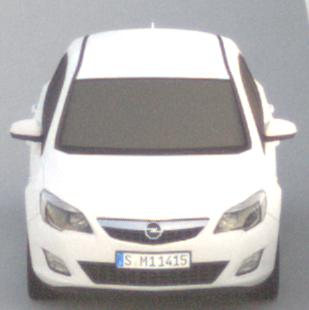
Make: Opel
Model: Astra 1.4 ecoFlex
Detailed model: Astra (J)
Model produced from: 2009/12
Model produced until: 2010/12
Doors: 5
Color: white
Road condition: dry road
Daytime: sunrise or sunset
Contrast: low contrast